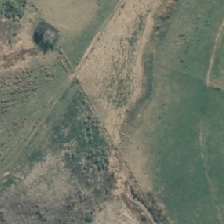
Land cover: high_producing_grassland